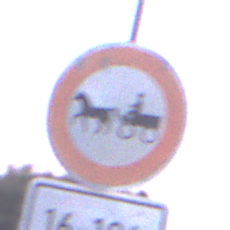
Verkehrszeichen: VerbotGespannfuhrwerke
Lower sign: ZeitangabenOhneBeschraenkungAufWochentage1
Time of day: SunriseSunset
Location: Outdoor (Nature)
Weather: Clear
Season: NotSpecified
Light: Natural